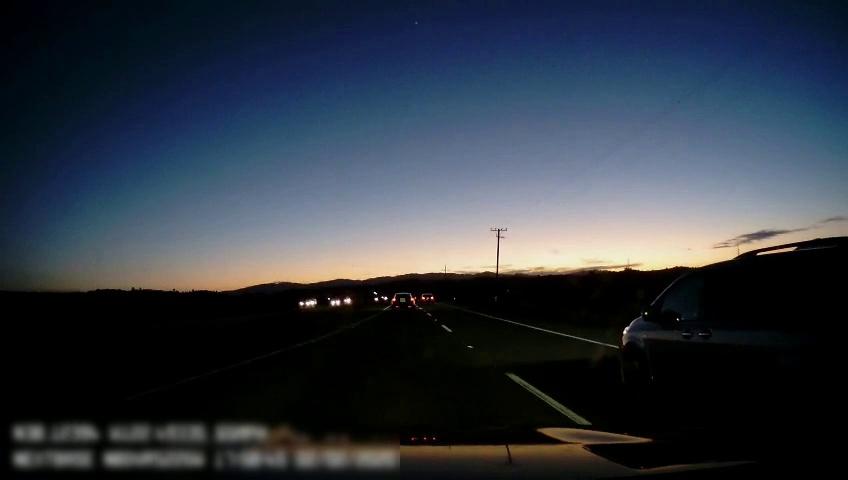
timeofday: Dusk/Dawn/Twilight
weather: Sunny
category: Drivable Space
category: Vehicles | Car
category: Vehicles | Car
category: Vehicles | SUV
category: Vehicles | SUV
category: Vehicles | SUV
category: Lanes | Current Lane
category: Lanes | Current Lane
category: Lanes | Current Lane